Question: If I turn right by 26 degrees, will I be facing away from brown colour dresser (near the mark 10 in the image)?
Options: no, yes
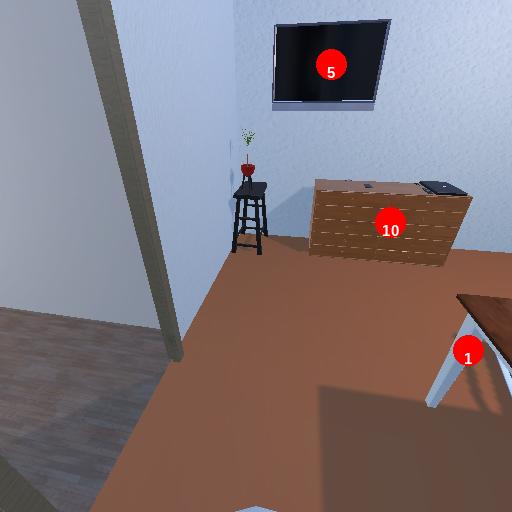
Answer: no